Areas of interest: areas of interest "Gas Station"
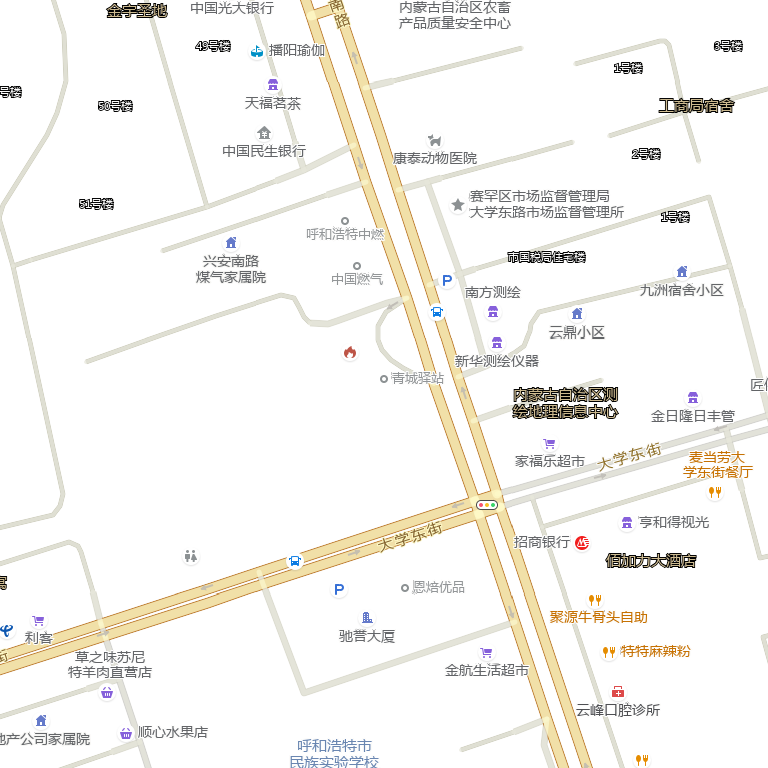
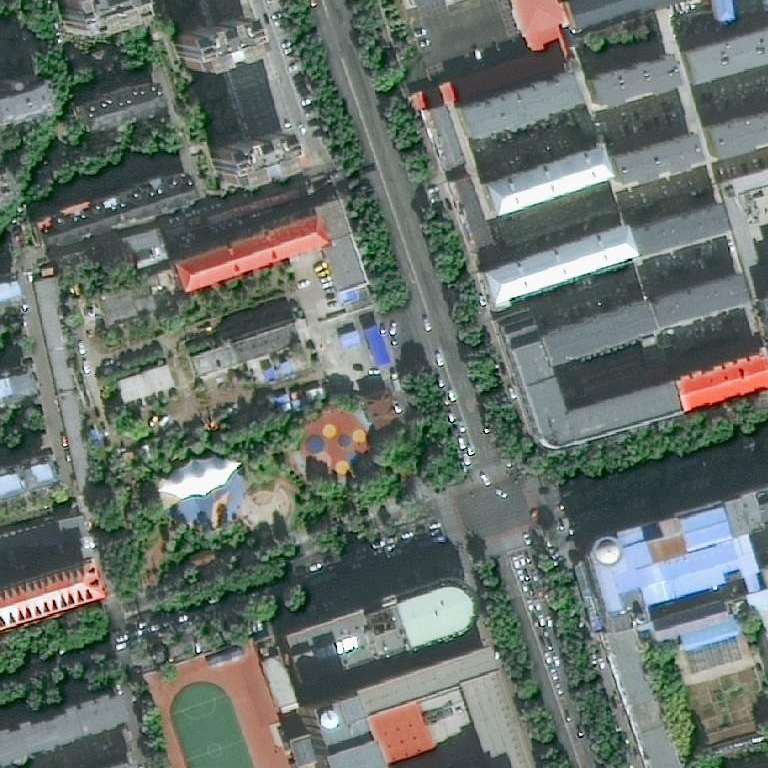